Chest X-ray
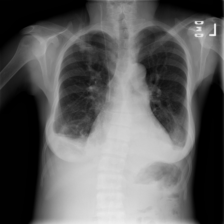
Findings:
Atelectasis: positive
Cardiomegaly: positive
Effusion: positive
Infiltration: positive
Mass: negative
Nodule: negative
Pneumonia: negative
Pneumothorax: negative
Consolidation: negative
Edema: negative
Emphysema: negative
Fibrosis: negative
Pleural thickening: negative
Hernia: negative